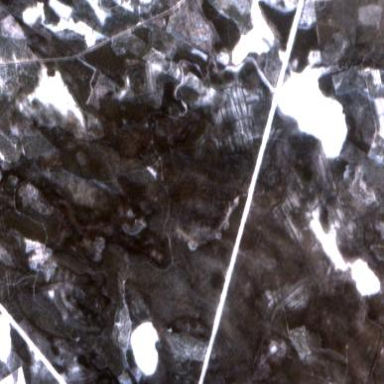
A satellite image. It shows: Forest area predominantly covered with needle-leaved trees.